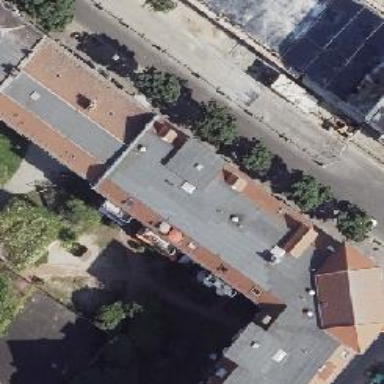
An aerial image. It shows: Building consisting of apartments with double saltbox roof shape.